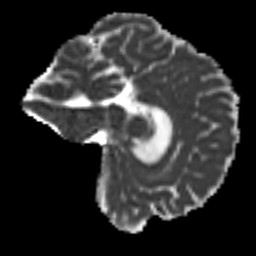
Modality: MD
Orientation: sagittal
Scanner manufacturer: siemens
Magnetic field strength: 3 T
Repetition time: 9.6 s
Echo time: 0.077 s